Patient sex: F
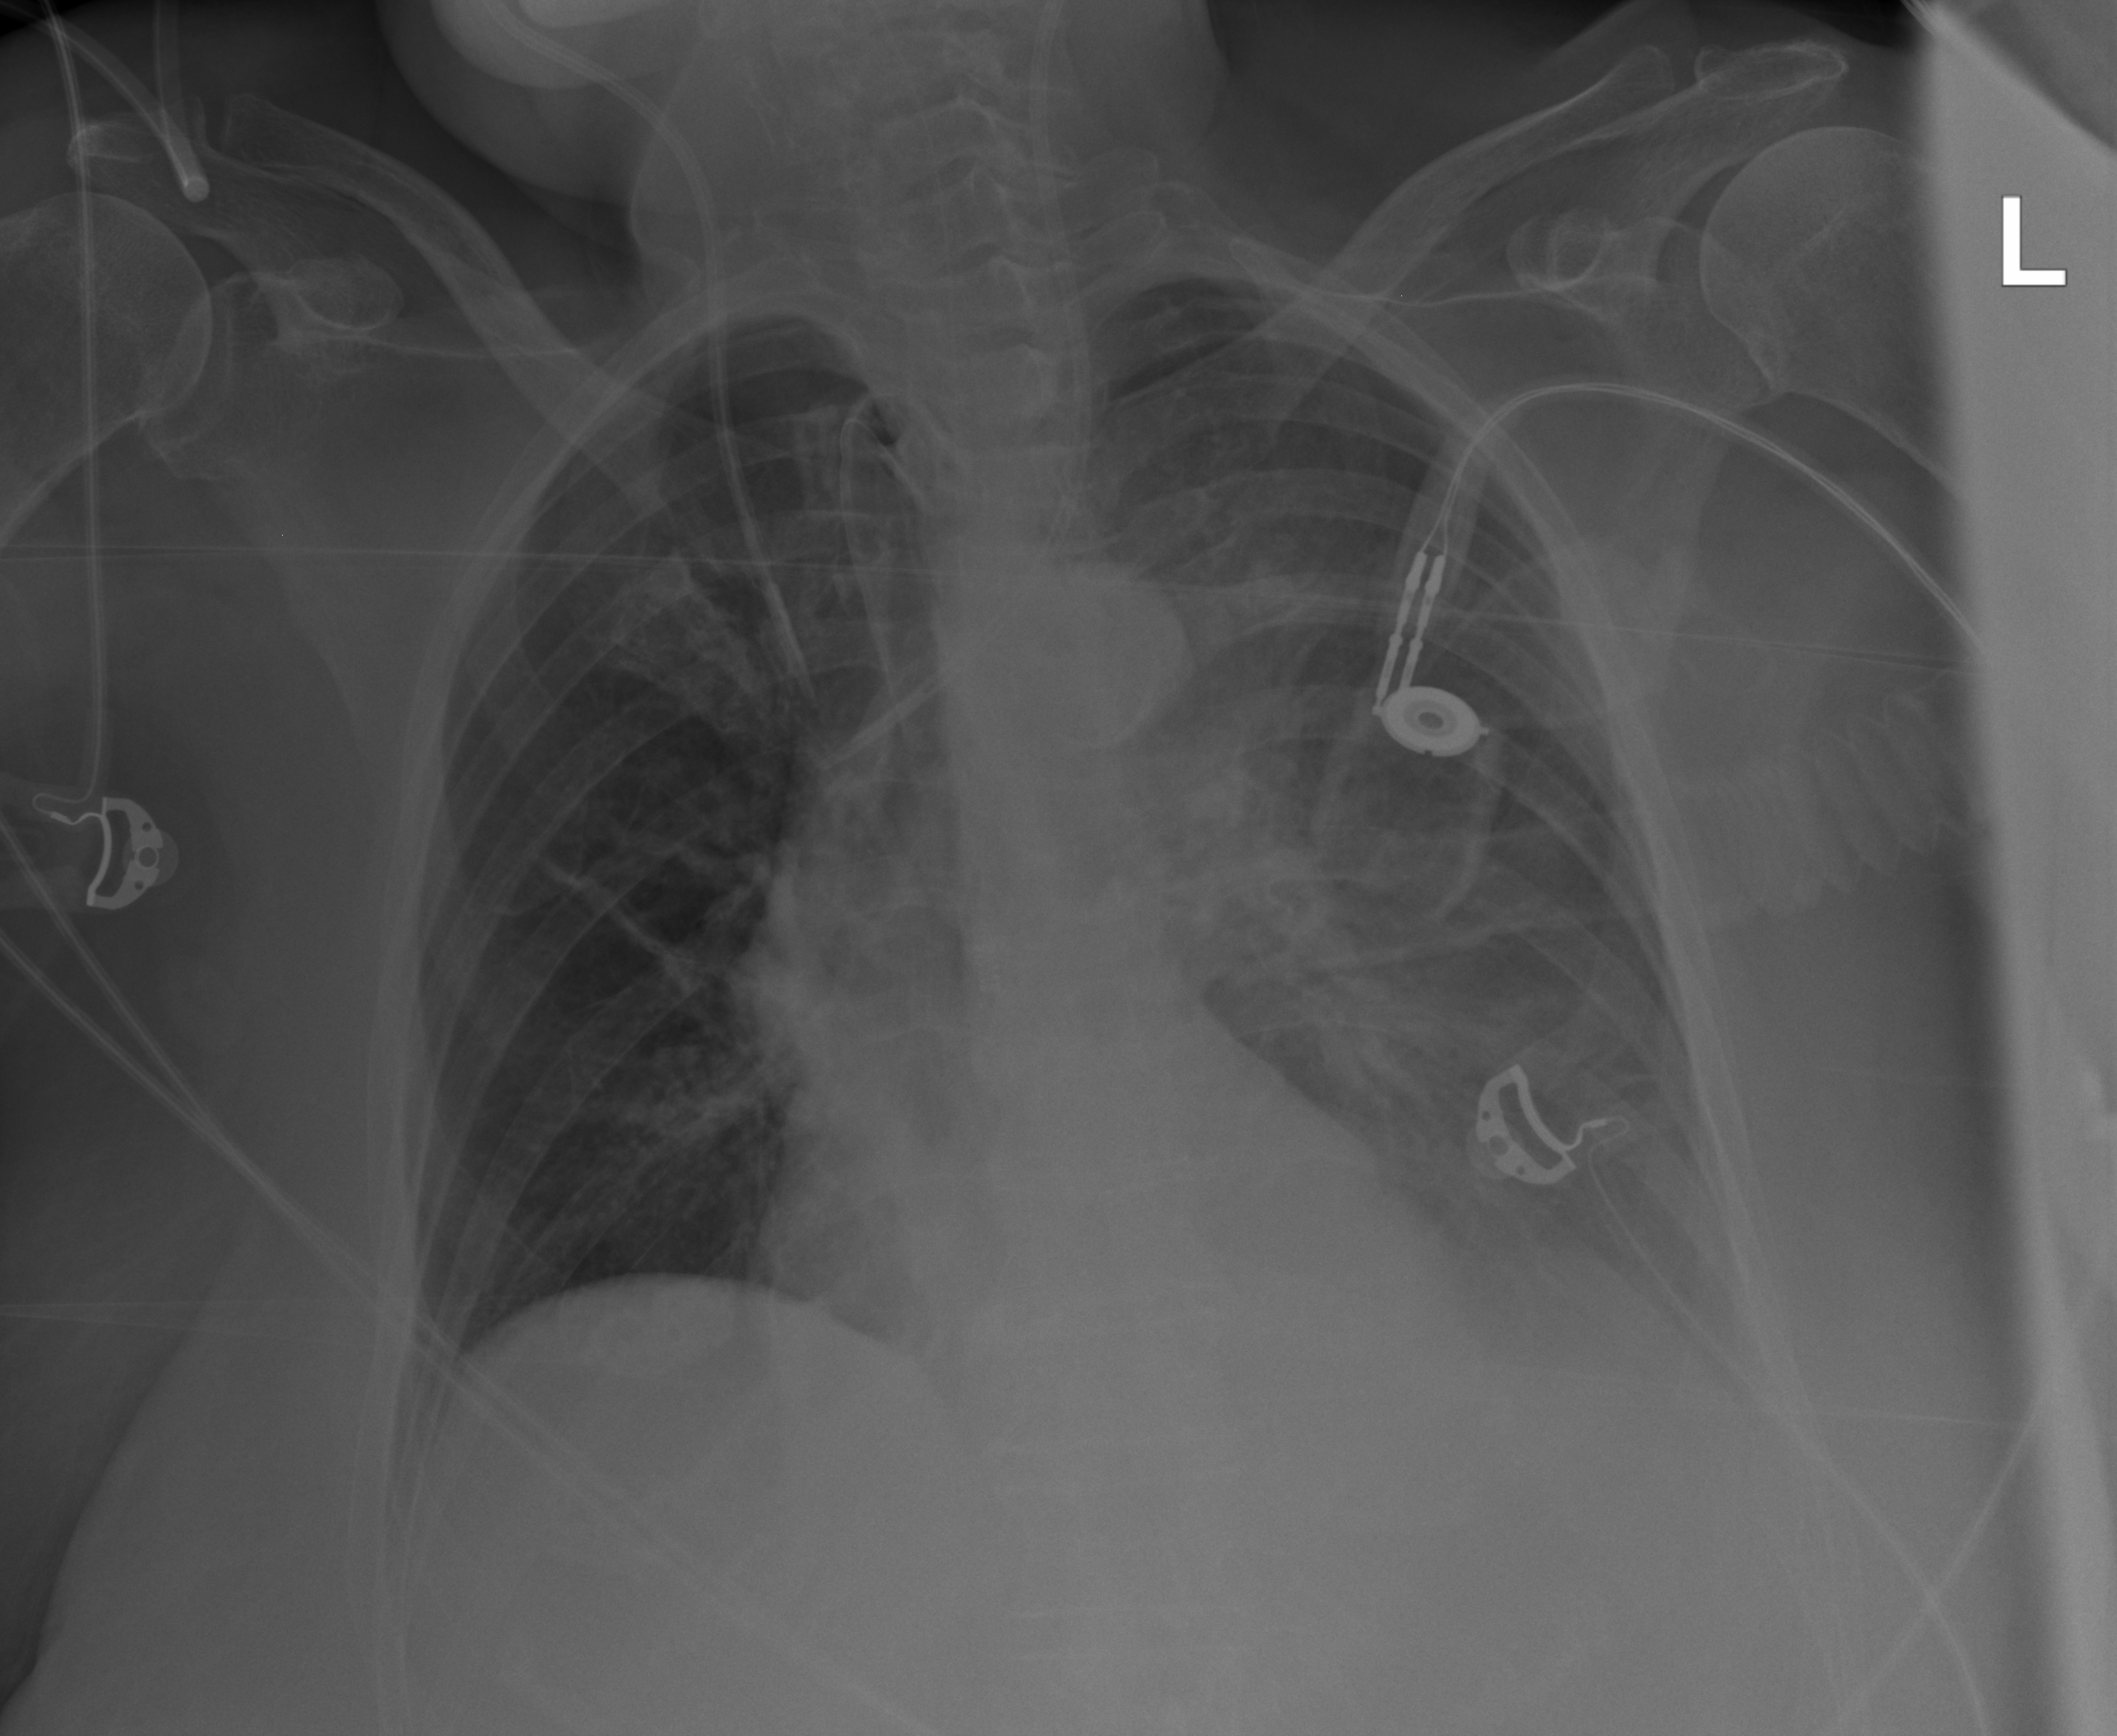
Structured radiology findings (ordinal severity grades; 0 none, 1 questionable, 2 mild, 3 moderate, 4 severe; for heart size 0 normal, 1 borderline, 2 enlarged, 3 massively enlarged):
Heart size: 2
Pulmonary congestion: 2
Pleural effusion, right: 0
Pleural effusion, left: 2
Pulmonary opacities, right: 0
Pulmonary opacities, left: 0
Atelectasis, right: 0
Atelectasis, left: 2